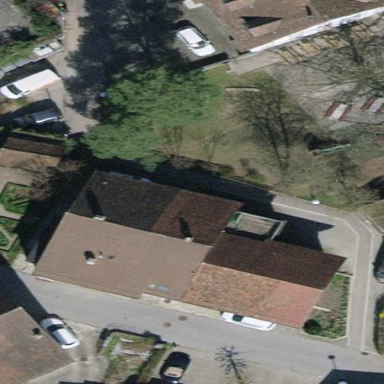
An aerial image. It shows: Building with tiled roof.